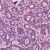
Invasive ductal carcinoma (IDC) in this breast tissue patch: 1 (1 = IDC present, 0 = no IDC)